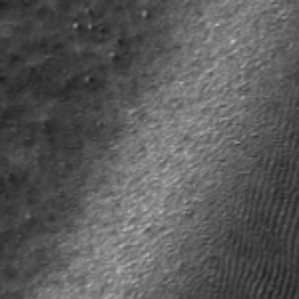
Label: frost